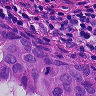
Metastatic tissue present: yes